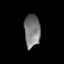
Tissue: lung
Cell type: Epithelial cells
Senescence score: 0.2068
Nuclear area (px): 513
Mean DAPI intensity: 121.949